Question: I am trying to make animation of group of buttons sliding in and out but I am struggling with one problem.
Current animation is moving correctly but is sliding out from the very left of the screen. Just where is the button used to show up this. So this makes whole animation looks bad, because this group is sliding on this.
What I want to achieve is add some margin, or something similar that will make start of the animation just from the point where is the button.
I want it to look like this:

That means those 3 images will start showing from this white line, not from the very left of the screen.
Main activity 'onCreate', where everything is going on:
'''
@Override
public void onCreate(Bundle savedInstanceState) {
super.onCreate(savedInstanceState);
setContentView(R.layout.main);
image1 = (LinearLayout)findViewById(R.id.imageLayout);
button = (Button)findViewById(R.id.buttonShow);
animationSlideInLeft = AnimationUtils.loadAnimation(this,
R.anim.push_right_in);
animationSlideOutRight = AnimationUtils.loadAnimation(this,
R.anim.push_left_out);
animationSlideInLeft.setDuration(1000);
animationSlideOutRight.setDuration(1000);
animationSlideInLeft.setAnimationListener(animationSlideInLeftListener);
animationSlideOutRight.setAnimationListener(animationSlideOutRightListener);
button.setOnClickListener(new OnClickListener() {
@Override
public void onClick(View v)
{
if(v == button)
{
if(!on)
{
curSlidingImage = image1;
image1.startAnimation(animationSlideInLeft);
image1.setVisibility(View.VISIBLE);
on = true;
}
else
{
image1.startAnimation(animationSlideOutRight);
image1.setVisibility(View.INVISIBLE);
on = false;
}
}
}
});
}
'''
animations files:
'''
<set xmlns:android="http://schemas.android.com/apk/res/android" >
<translate
android:duration="300"
android:fromXDelta="-100%p"
android:toXDelta="0" />
<alpha
android:duration="300"
android:fromAlpha="0.0"
android:toAlpha="1.0" />
</set>
'''
'''
<set xmlns:android="http://schemas.android.com/apk/res/android" >
<translate
android:duration="300"
android:fromXDelta="0"
android:toXDelta="-100%p" />
<alpha
android:duration="300"
android:fromAlpha="1.0"
android:toAlpha="0.0" />
</set>
'''
'''
<?xml version="1.0" encoding="utf-8"?>
<LinearLayout xmlns:android="http://schemas.android.com/apk/res/android"
android:layout_width="fill_parent"
android:layout_height="fill_parent" >
<Button
android:id="@+id/buttonShow"
android:layout_width="wrap_content"
android:layout_height="wrap_content"
android:text="Btn" />
<LinearLayout
android:id="@+id/imageLayout"
android:layout_width="wrap_content"
android:layout_height="wrap_content"
android:visibility="invisible" >
<ImageView
android:id="@+id/image1"
android:layout_width="wrap_content"
android:layout_height="wrap_content"
android:src="@drawable/icon" />
<ImageView
android:id="@+id/image2"
android:layout_width="wrap_content"
android:layout_height="wrap_content"
android:src="@drawable/icon" />
<ImageView
android:id="@+id/image3"
android:layout_width="wrap_content"
android:layout_height="wrap_content"
android:src="@drawable/icon" />
</LinearLayout>
</LinearLayout>
'''
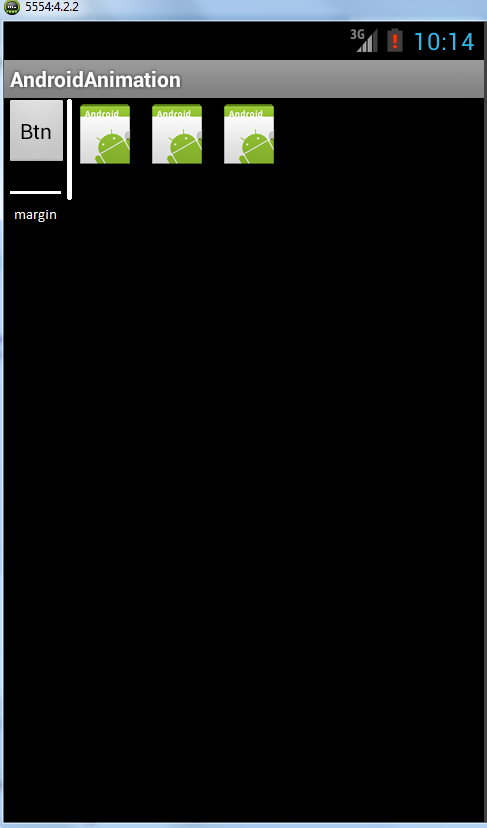
Answer: try this code:
'''
TranslateAnimation anim = new TranslateAnimation(-50, 0, 0, 0);
anim.setStartOffset(0);
anim.setDuration(3000);
imageView.startAnimation(anim);
'''
Hope it Helps!!